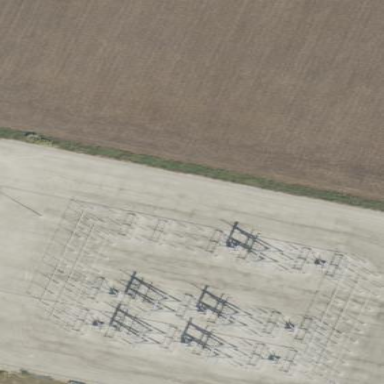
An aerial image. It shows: Outdoor power substation. The substation is at the transmission level. It is surrounded by fence.